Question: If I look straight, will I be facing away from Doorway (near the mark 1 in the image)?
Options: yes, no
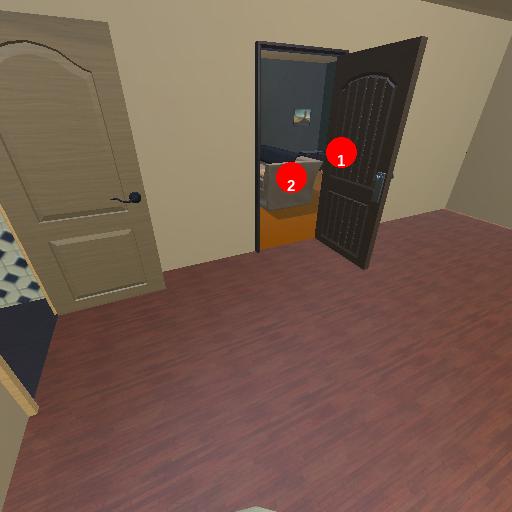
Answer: yes